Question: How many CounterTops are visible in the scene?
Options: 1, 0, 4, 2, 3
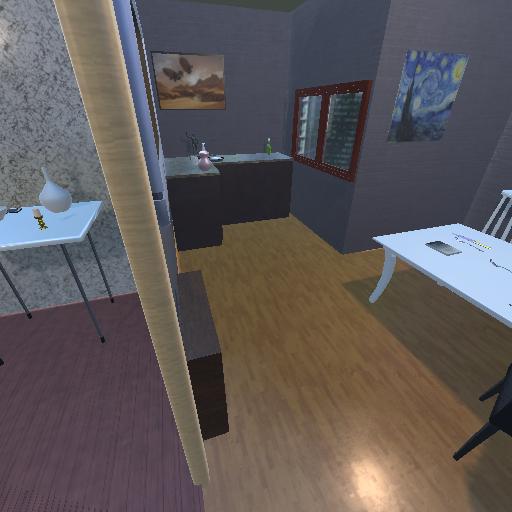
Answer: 1